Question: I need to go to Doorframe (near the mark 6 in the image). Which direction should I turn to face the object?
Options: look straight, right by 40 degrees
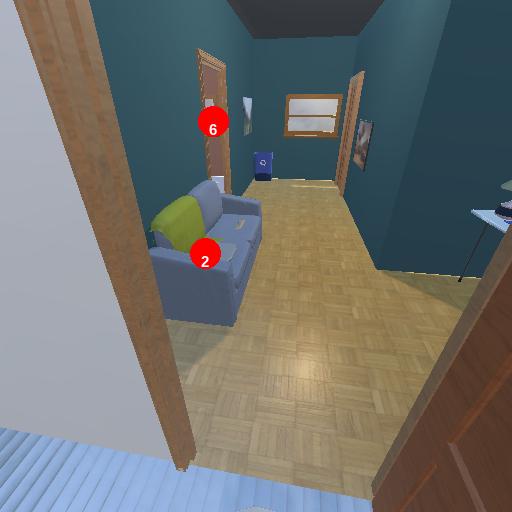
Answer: look straight